Field crop: maize
Growth stage: 1
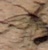
Species: lolium